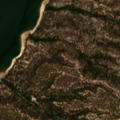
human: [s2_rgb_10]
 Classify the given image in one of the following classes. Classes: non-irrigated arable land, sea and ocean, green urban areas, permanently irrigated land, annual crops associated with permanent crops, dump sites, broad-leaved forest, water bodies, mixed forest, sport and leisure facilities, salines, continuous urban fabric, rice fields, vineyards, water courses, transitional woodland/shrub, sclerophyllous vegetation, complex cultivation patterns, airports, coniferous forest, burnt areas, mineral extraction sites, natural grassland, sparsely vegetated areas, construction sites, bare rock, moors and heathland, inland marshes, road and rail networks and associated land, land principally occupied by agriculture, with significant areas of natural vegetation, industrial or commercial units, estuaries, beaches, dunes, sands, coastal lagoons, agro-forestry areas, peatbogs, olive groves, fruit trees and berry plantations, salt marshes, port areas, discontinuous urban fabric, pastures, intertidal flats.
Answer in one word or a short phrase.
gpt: mixed forest, water bodies